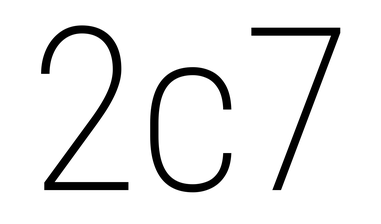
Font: Roboto_Condensed_ExtraLight